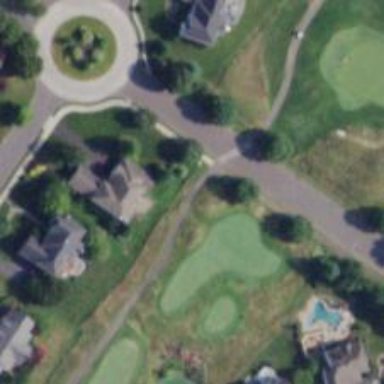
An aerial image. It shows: Pathway for golfing.